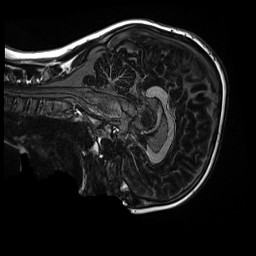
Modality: MP2RAGE
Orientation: sagittal
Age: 11
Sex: male
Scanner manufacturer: siemens
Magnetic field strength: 3 T
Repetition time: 4 s
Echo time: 0.00303 s